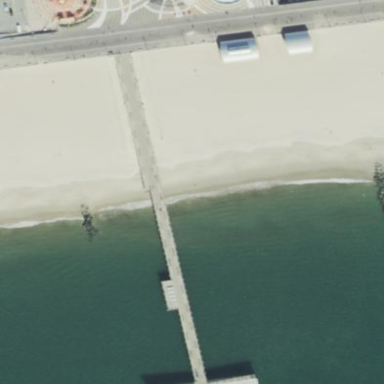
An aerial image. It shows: Footway leading to man-made pier.